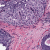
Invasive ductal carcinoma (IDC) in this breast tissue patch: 0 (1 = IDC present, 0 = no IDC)